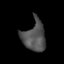
Tissue: lung
Cell type: Endothelial cells
Senescence score: 0.214
Nuclear area (px): 653
Mean DAPI intensity: 80.816